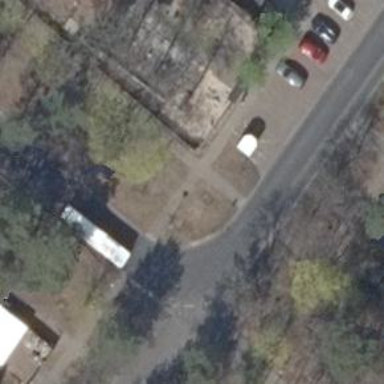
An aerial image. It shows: Sidewalk along the footway.